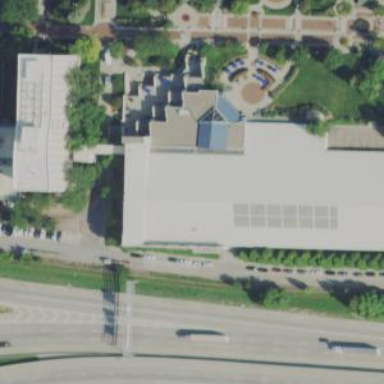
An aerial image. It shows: View of university building.